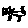
Label: cat